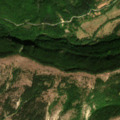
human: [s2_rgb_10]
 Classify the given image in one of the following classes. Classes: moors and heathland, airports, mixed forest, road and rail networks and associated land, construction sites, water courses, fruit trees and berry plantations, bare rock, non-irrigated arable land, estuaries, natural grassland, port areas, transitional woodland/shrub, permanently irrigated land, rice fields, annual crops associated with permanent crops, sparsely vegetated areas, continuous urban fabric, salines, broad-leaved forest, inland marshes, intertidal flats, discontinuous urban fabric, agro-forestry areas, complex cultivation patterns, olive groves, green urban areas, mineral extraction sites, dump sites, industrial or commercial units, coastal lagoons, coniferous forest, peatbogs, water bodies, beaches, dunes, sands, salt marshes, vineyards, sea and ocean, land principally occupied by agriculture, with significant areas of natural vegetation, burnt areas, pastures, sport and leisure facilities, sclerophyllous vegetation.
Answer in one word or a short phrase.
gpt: pastures, land principally occupied by agriculture, with significant areas of natural vegetation, broad-leaved forest, mixed forest, natural grassland, transitional woodland/shrub